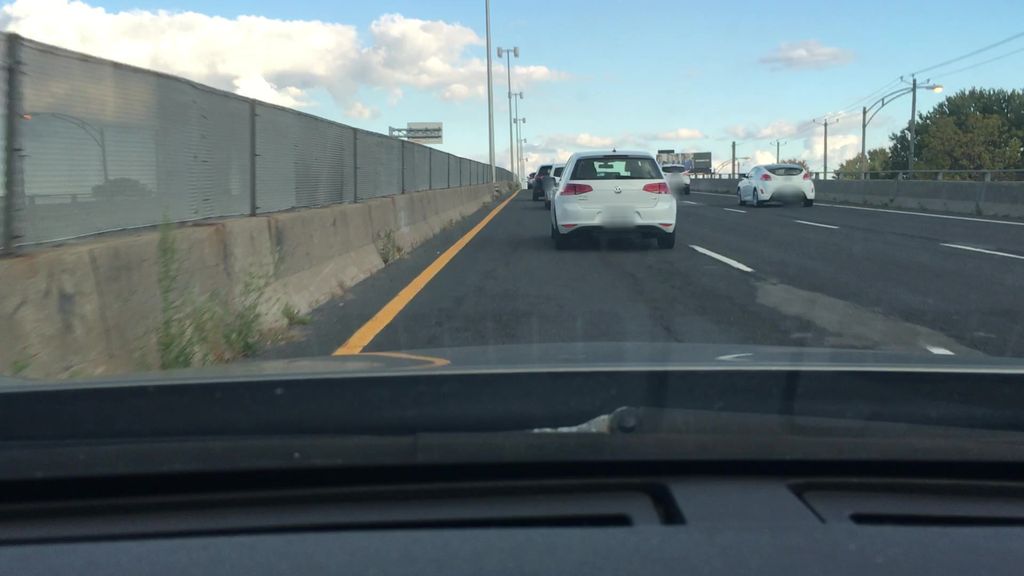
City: montreal